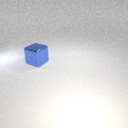
large blue metal cube